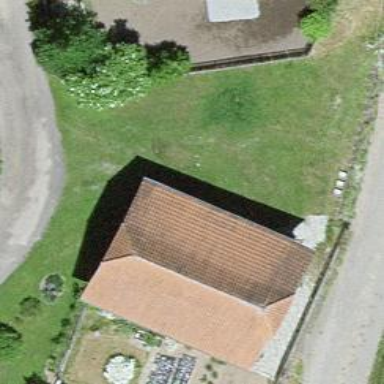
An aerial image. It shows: Rural barn.